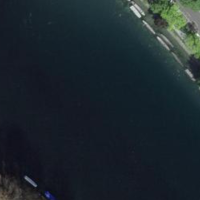
EUNIS habitat code: 15
Species observed at this site:
Fulica atra